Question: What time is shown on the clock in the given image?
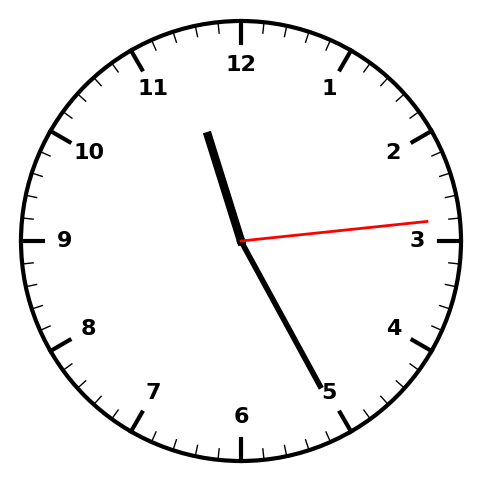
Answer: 11:25:14